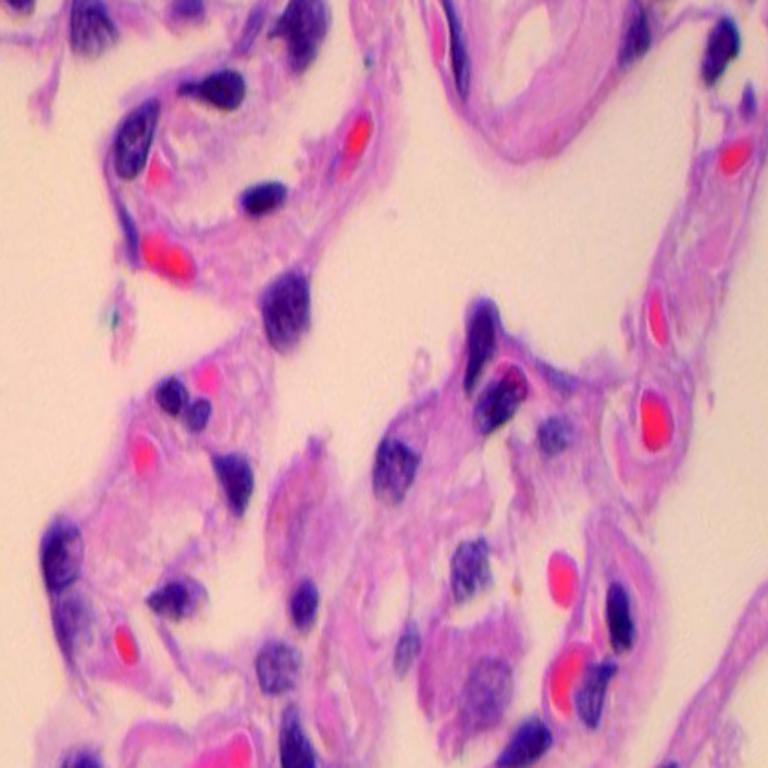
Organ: lung
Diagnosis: benign